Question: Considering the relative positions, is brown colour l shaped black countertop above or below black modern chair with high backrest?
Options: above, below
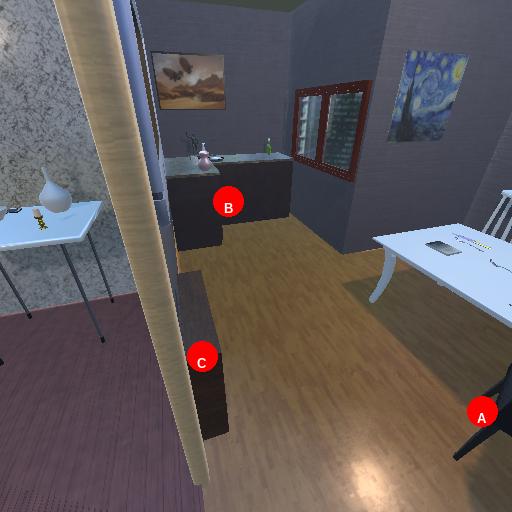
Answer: above